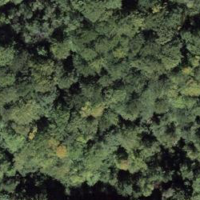
EUNIS habitat code: 41
Species observed at this site:
Cephalanthera longifolia